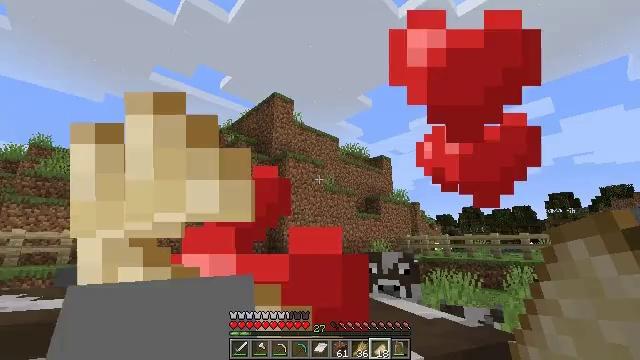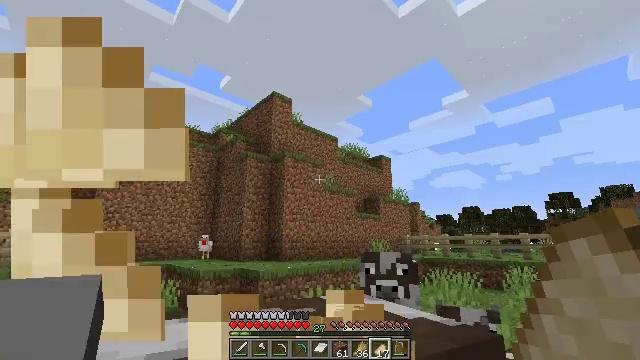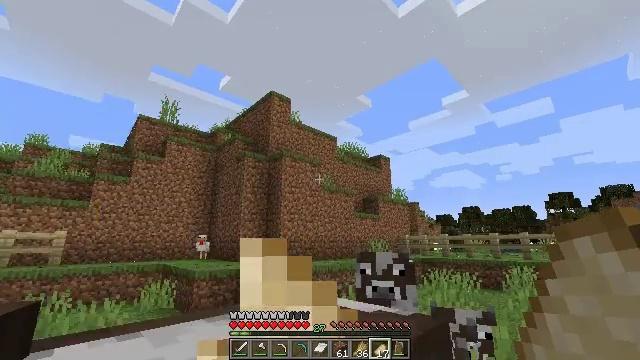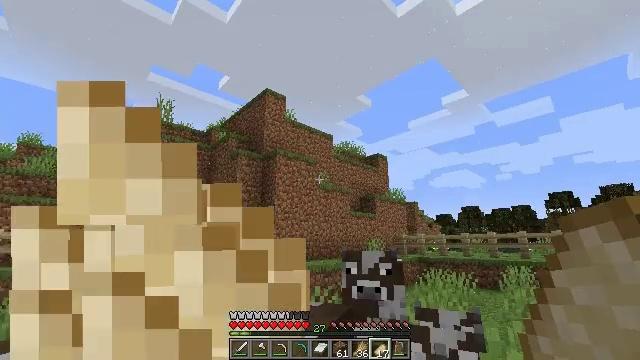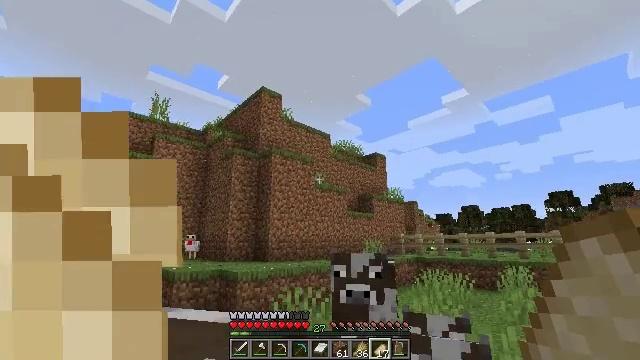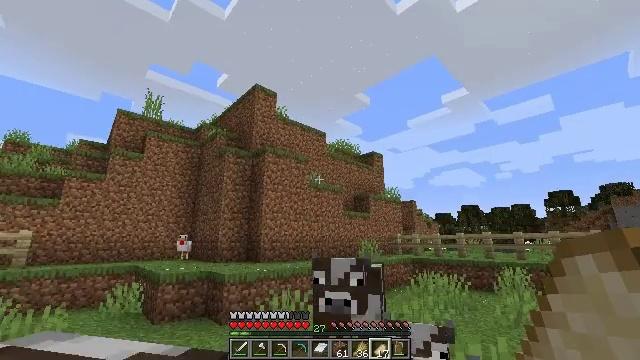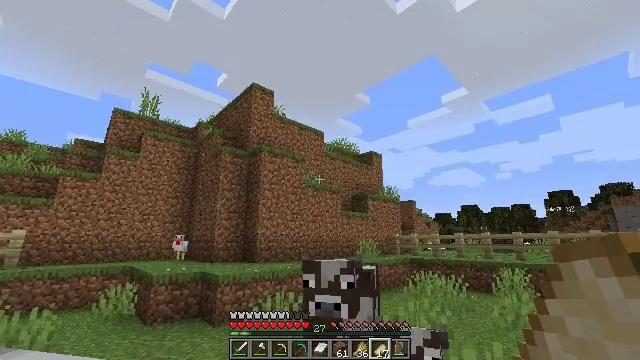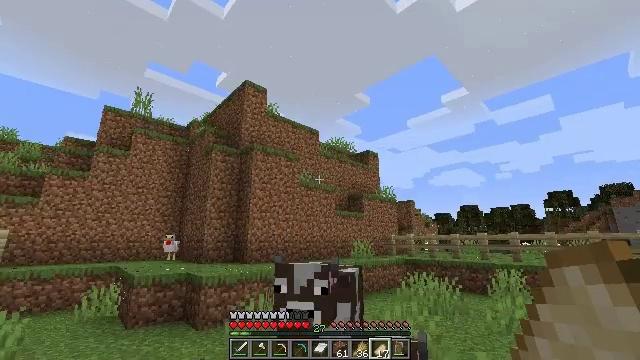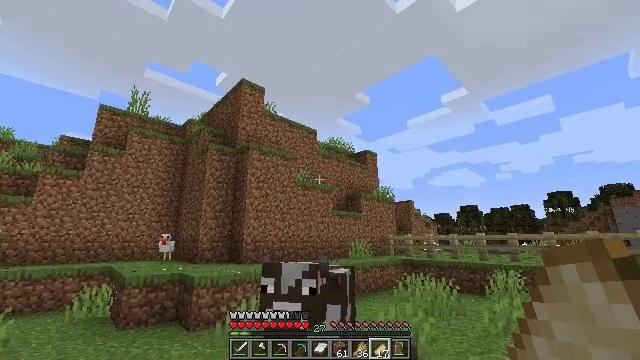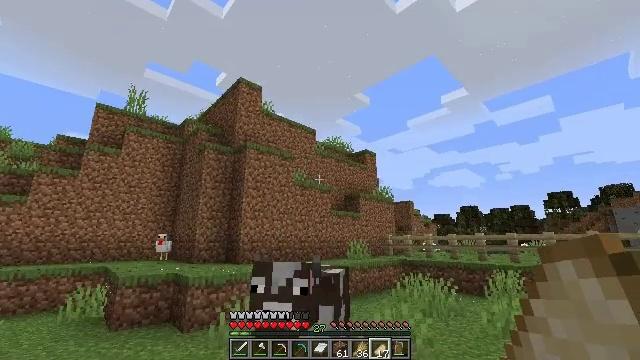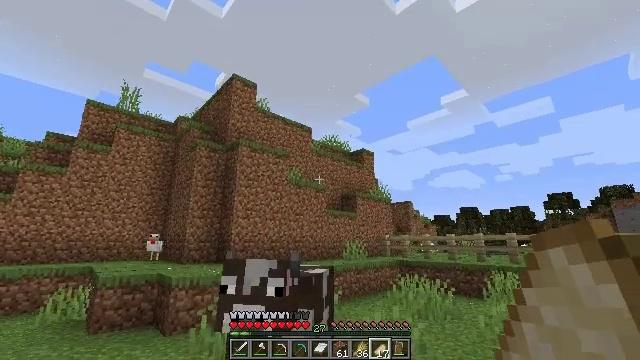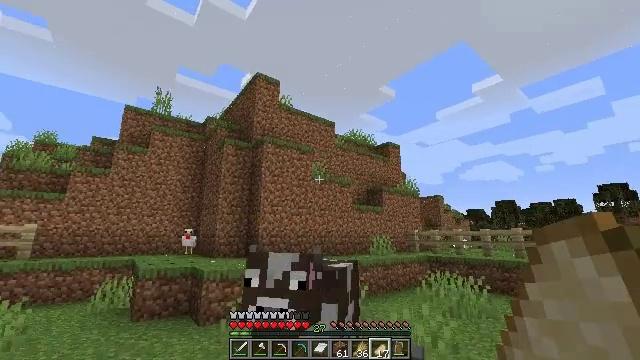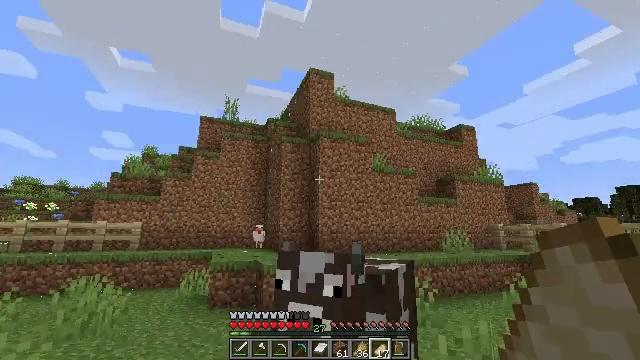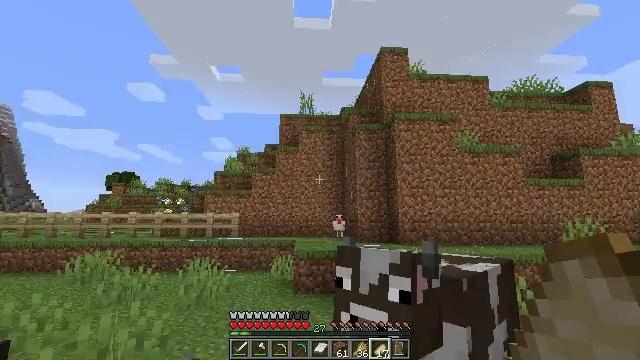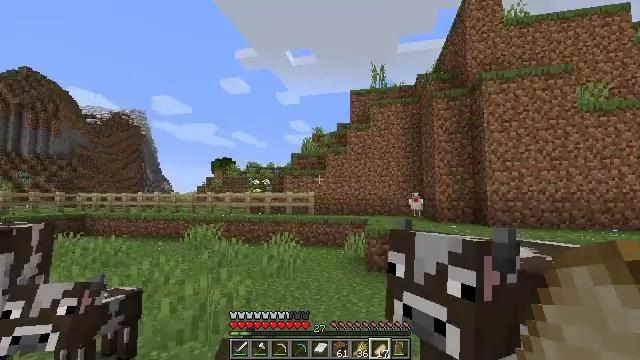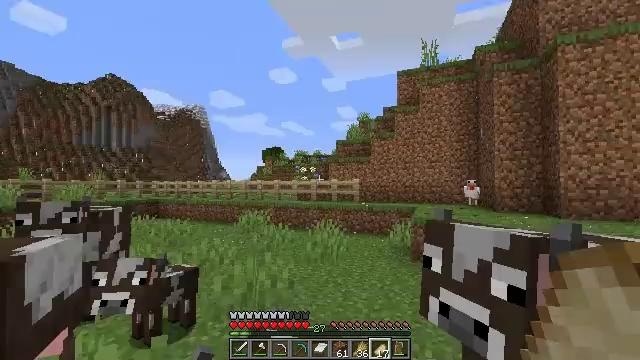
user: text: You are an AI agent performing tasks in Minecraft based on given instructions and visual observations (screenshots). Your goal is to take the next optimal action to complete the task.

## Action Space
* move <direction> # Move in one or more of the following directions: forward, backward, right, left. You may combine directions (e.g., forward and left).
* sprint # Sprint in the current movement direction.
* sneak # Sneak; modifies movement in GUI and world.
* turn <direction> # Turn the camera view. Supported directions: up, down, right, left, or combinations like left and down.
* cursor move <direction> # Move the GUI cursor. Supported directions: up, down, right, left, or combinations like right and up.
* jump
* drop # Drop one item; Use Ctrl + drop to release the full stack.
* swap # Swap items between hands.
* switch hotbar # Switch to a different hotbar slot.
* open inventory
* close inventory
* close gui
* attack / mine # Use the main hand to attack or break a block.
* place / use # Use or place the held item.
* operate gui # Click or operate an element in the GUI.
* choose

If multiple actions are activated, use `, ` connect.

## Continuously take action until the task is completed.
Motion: motion action
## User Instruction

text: Recycle the birch fence.
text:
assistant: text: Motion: move forward and move right, use / place
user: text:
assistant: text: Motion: move forward and move right, use / place
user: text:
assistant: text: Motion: move forward and move right, use / place
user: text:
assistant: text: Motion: move forward and move right, use / place
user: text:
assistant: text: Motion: move forward and move right, use / place
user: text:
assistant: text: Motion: move forward and move right, use / place
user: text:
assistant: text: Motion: move forward and move right, use / place
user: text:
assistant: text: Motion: move forward and move right, use / place
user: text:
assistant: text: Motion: move forward and move right
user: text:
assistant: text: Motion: move forward and move right
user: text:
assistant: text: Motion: move forward and move right, turn left and down
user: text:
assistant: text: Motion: move forward and move right, turn left
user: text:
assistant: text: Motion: move forward and move right, turn left and down
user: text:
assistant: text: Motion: move forward and move right, turn left and down
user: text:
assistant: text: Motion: move forward and move right, turn left and down
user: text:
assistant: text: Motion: move forward and move right, turn left and down
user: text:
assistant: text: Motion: move forward and move right, turn left and down
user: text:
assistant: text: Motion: move forward and move right, turn left
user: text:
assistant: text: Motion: move forward and move right, turn left
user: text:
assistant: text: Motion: move forward and move right, turn left
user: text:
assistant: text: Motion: move forward and move right, turn left
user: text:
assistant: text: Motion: move forward and move right, turn left
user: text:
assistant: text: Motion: move right, turn left
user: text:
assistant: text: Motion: move right, turn left
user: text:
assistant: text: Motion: move right, turn left
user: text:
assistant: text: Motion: move back and move right, turn left
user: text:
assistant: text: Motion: move back and move right, turn left
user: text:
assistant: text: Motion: move back and move right, turn left
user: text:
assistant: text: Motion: move back and move right
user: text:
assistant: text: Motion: move back and move right, turn left